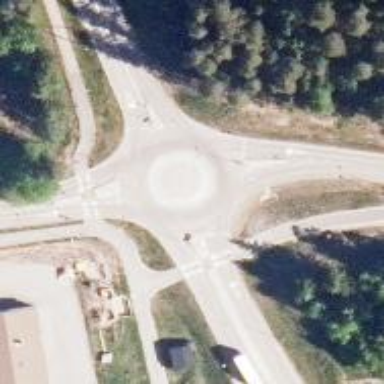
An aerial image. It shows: Tertiary road with asphalt surface leading to roundabout junction.